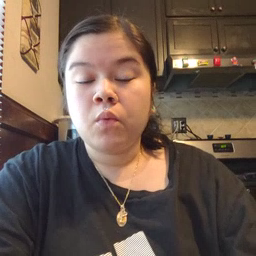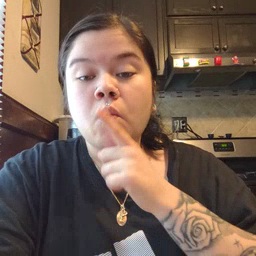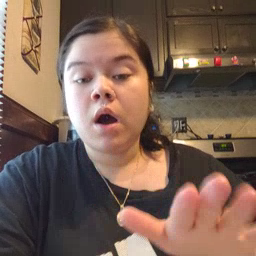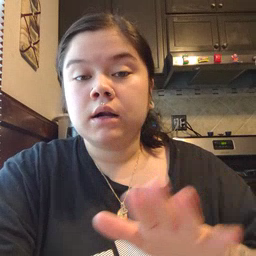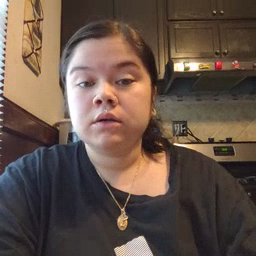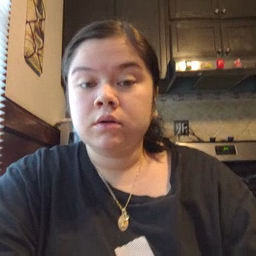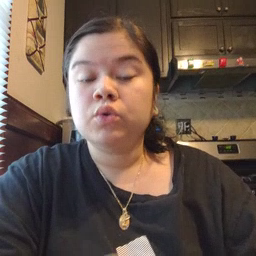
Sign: quiet